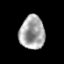
Tissue: prostate
Cell type: T cells
Senescence score: 0.3005
Nuclear area (px): 824
Mean DAPI intensity: 165.547